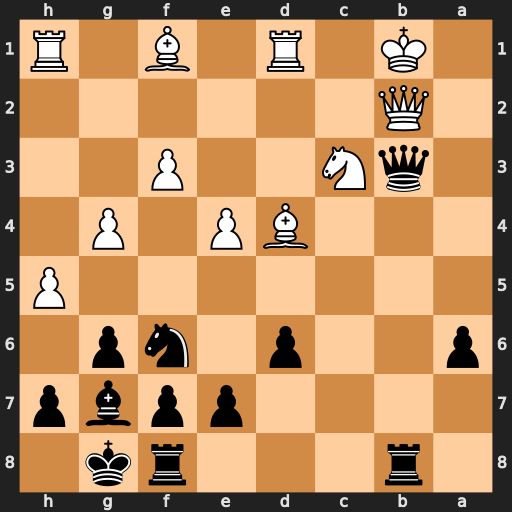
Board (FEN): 1r3rk1/4ppbp/p2p1np1/7P/3BP1P1/1qN2P2/1Q6/1K1R1B1R
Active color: b
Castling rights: -
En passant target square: -
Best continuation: Qxb2#